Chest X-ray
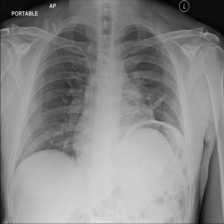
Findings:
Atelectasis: positive
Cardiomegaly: negative
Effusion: negative
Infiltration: negative
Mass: negative
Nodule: negative
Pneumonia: negative
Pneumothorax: negative
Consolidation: negative
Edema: negative
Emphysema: negative
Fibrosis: negative
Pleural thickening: negative
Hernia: negative